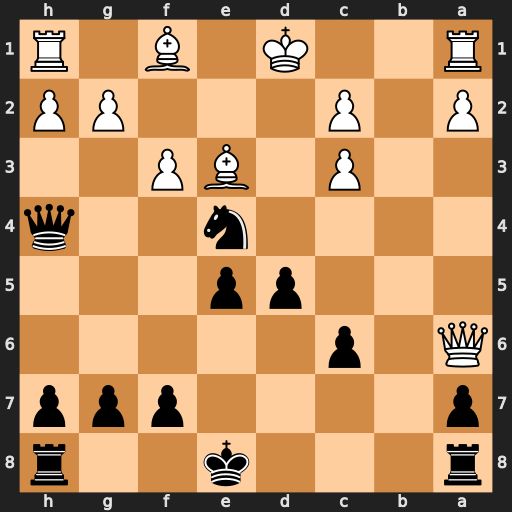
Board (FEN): r3k2r/p4ppp/Q1p5/3pp3/4n2q/2P1BP2/P1P3PP/R2K1B1R
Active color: b
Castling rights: kq
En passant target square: -
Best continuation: Nxc3+ Kd2 O-O